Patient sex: M
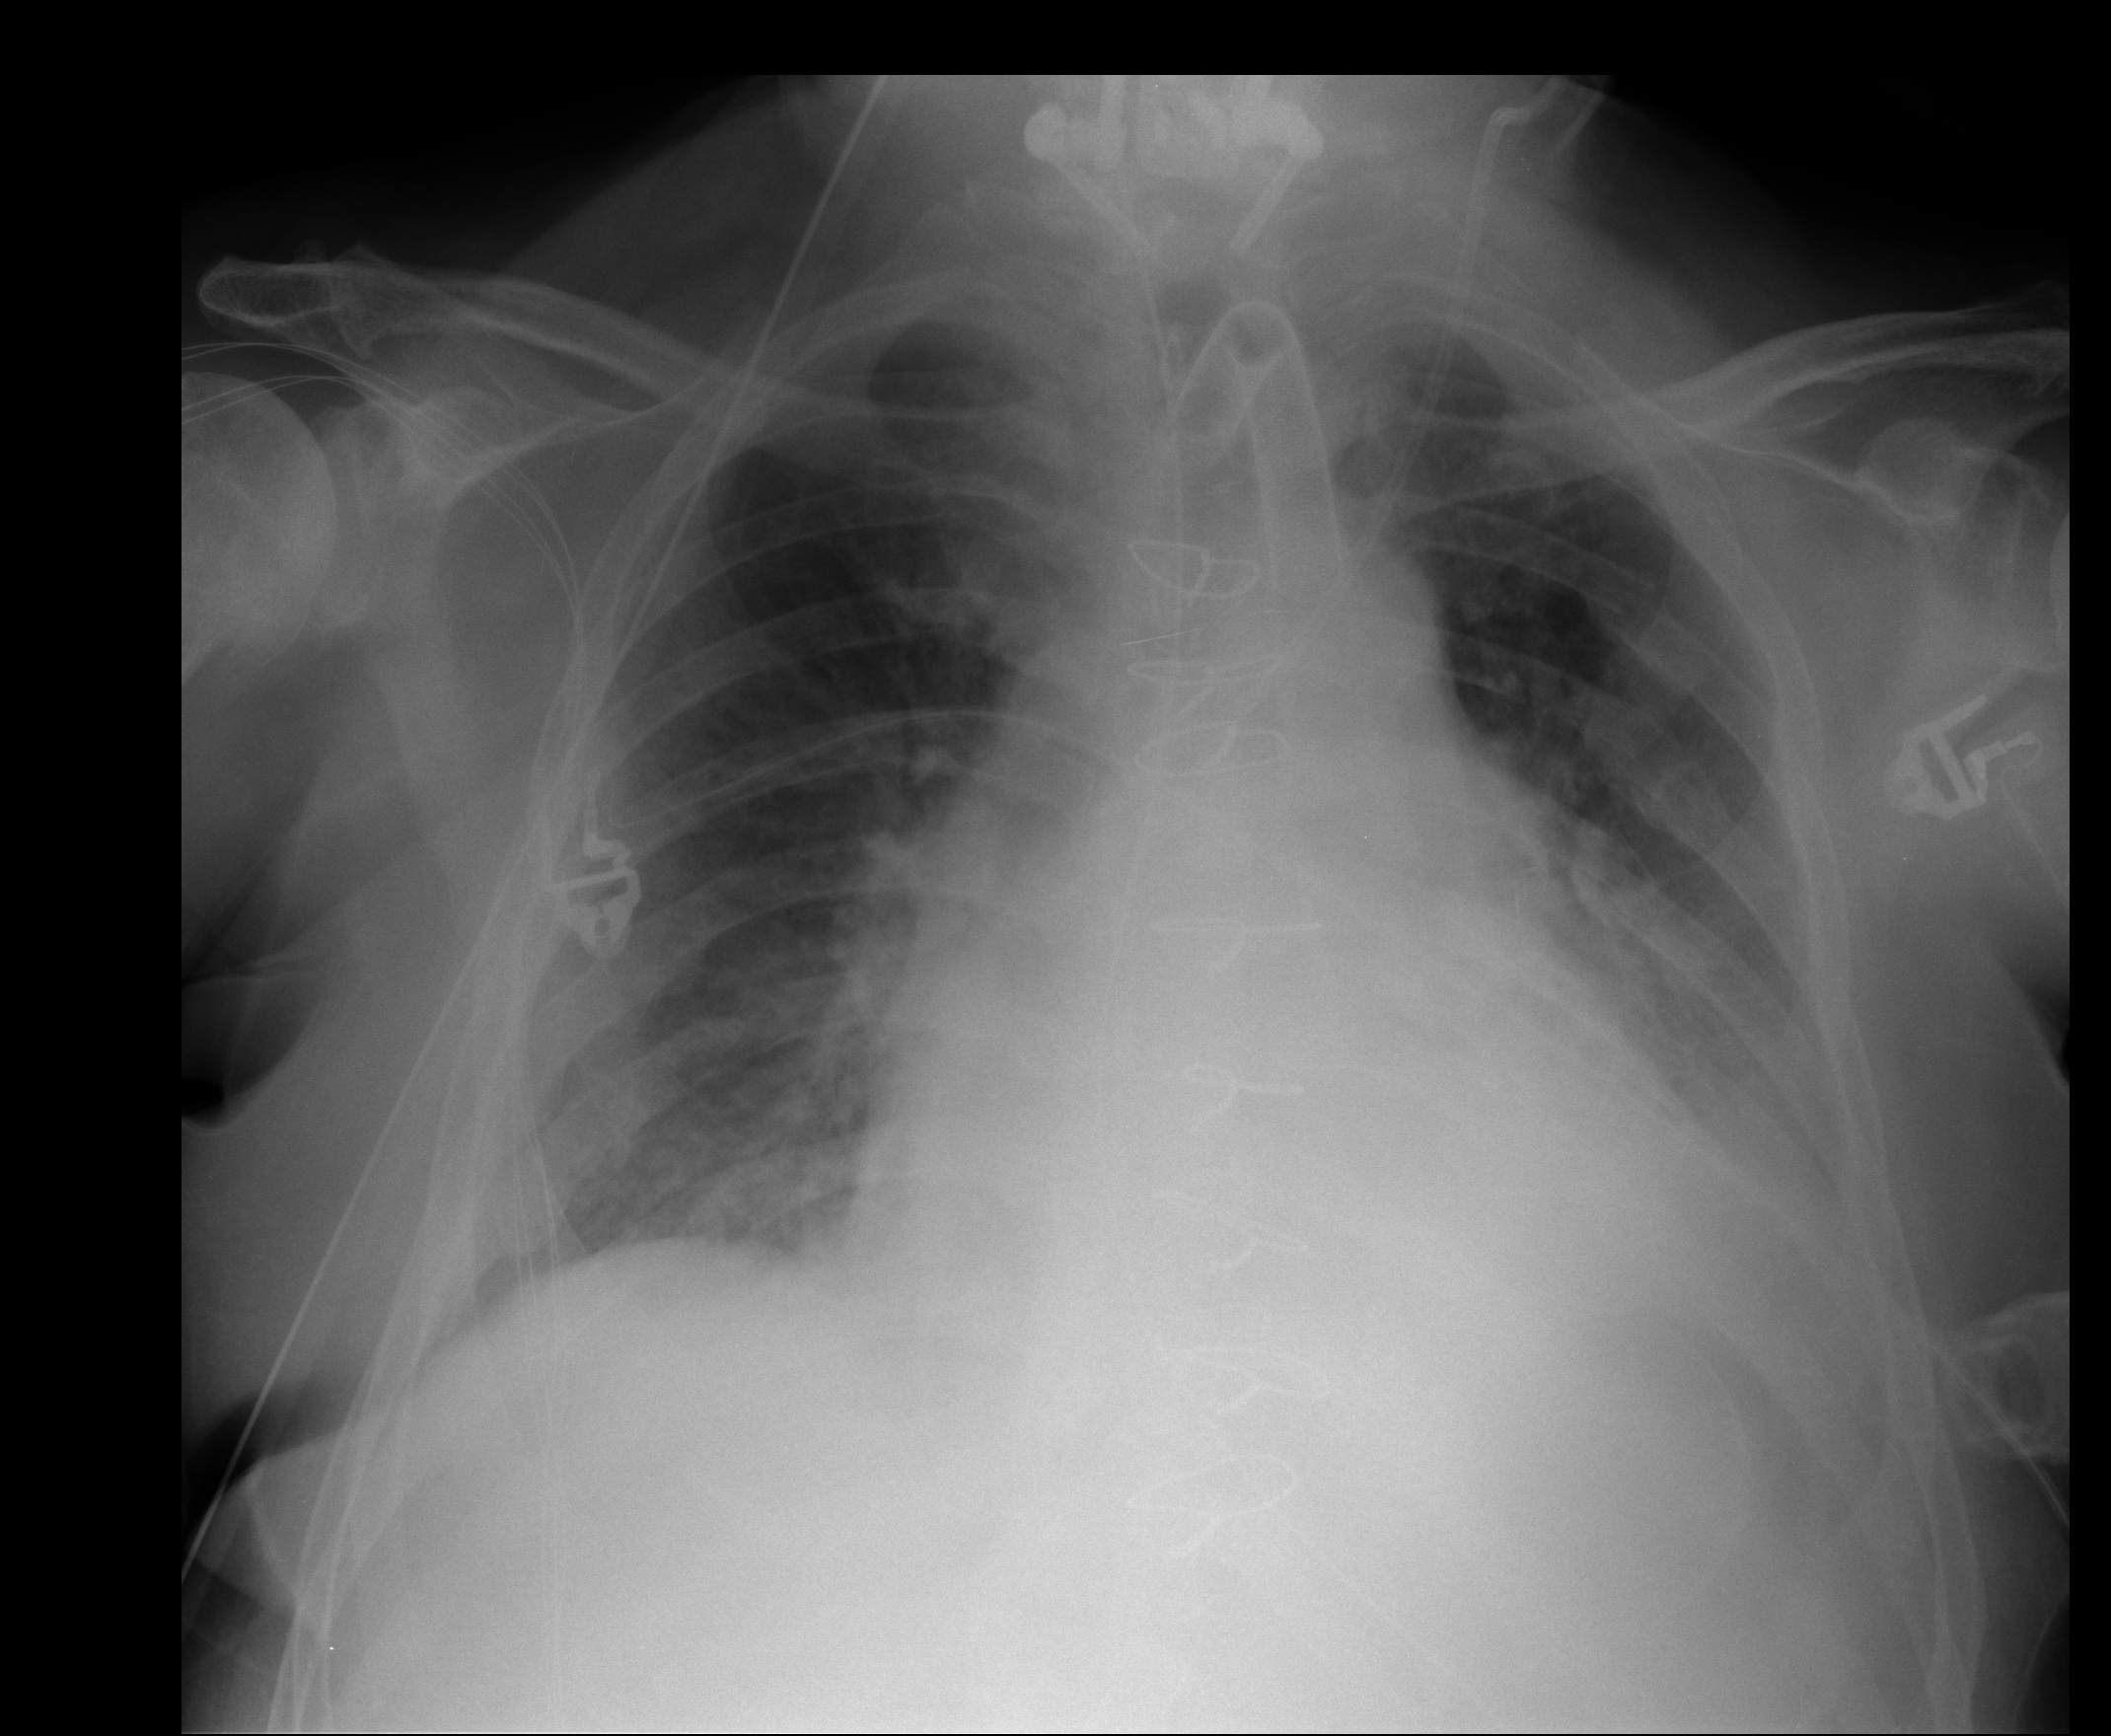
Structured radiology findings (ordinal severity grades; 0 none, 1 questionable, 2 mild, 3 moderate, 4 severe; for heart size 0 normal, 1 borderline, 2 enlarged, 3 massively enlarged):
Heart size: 2
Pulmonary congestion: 3
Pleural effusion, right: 2
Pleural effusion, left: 2
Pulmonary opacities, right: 1
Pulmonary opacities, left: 1
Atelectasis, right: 2
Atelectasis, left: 3